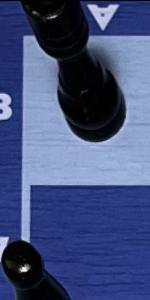
Label: Empty